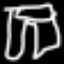
Label: pants